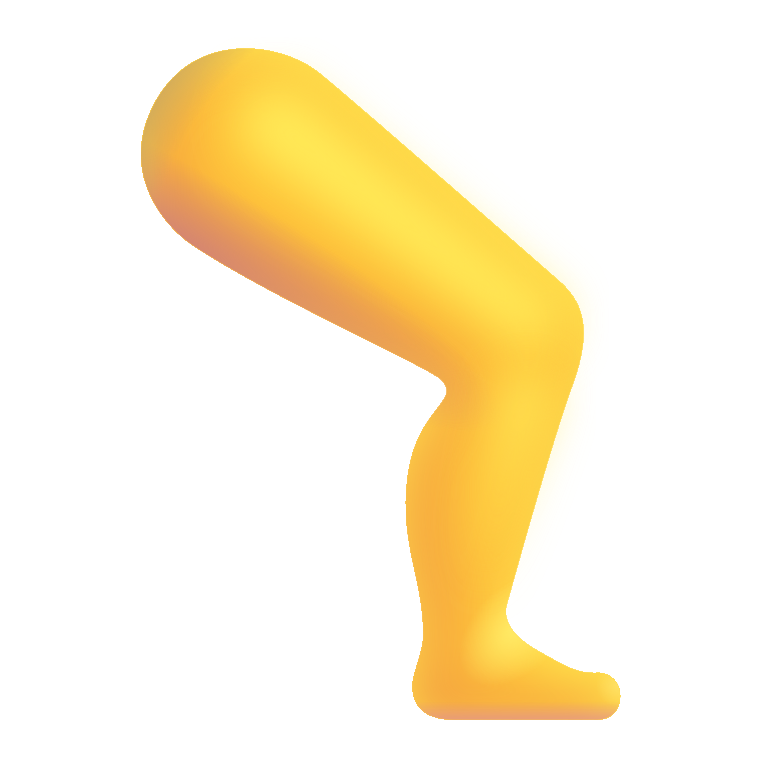
leg color default